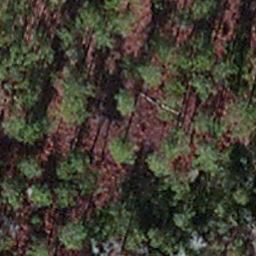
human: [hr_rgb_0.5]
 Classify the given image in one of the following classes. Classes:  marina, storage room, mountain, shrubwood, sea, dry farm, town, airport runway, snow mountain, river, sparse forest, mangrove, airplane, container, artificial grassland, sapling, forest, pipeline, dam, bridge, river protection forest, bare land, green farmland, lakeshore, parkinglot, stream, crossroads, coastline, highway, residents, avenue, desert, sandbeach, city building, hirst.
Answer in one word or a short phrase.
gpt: sapling